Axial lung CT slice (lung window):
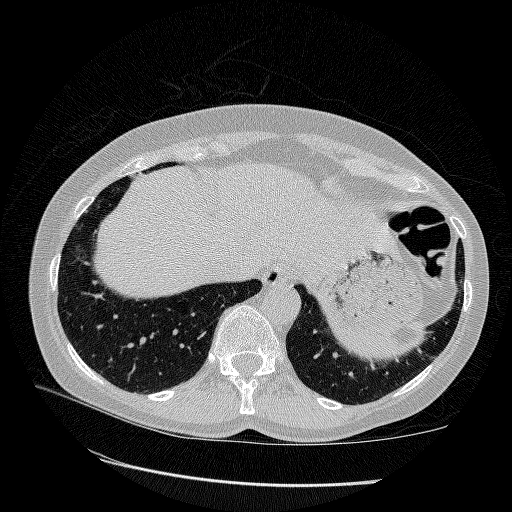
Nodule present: no